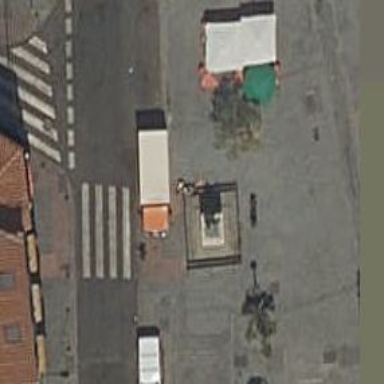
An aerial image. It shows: Statue is seen in the image.